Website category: auto
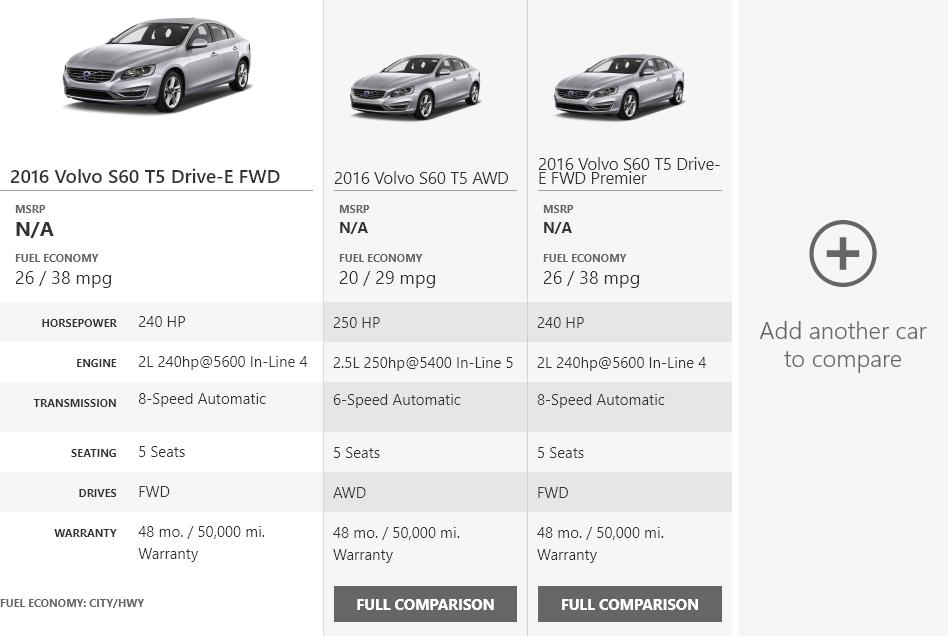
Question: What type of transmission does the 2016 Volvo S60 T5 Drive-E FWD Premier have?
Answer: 8-Speed Automatic

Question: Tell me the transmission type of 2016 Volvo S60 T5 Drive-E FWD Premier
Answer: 8-Speed Automatic

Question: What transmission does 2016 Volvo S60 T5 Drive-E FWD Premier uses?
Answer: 8-Speed Automatic

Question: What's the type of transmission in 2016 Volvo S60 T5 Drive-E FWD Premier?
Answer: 8-Speed Automatic

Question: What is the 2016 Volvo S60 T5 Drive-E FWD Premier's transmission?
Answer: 8-Speed Automatic

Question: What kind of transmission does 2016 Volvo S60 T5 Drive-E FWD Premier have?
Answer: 8-Speed Automatic

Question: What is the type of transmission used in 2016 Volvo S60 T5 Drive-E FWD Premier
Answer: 8-Speed Automatic

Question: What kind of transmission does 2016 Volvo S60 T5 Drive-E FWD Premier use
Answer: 8-Speed Automatic

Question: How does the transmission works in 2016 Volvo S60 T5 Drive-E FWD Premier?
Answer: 8-Speed Automatic

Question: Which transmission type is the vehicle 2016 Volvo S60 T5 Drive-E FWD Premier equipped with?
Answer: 8-Speed Automatic

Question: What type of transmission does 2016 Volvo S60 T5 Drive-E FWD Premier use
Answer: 8-Speed Automatic

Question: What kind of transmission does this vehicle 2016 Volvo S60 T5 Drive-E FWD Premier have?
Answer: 8-Speed Automatic

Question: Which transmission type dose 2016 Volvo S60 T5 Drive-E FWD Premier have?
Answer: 8-Speed Automatic

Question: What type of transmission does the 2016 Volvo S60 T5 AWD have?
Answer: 6-Speed Automatic

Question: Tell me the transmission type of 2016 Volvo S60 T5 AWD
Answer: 6-Speed Automatic

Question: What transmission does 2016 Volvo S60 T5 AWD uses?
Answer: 6-Speed Automatic

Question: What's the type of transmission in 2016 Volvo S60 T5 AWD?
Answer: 6-Speed Automatic

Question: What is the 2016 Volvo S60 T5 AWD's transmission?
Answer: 6-Speed Automatic

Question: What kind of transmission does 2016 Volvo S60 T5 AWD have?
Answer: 6-Speed Automatic

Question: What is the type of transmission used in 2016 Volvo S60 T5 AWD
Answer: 6-Speed Automatic

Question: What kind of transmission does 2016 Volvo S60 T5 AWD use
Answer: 6-Speed Automatic

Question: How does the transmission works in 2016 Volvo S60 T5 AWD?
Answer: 6-Speed Automatic

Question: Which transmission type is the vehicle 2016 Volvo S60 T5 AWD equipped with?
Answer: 6-Speed Automatic

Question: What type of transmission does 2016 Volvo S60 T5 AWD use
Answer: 6-Speed Automatic

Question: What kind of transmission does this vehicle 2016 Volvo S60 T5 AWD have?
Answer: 6-Speed Automatic

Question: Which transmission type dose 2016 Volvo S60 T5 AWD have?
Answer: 6-Speed Automatic

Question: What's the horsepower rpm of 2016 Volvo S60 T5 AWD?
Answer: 250 HP

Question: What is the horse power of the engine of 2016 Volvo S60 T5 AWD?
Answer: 250 HP

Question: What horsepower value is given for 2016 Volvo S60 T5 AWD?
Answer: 250 HP

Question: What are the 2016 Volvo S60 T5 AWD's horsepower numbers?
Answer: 250 HP

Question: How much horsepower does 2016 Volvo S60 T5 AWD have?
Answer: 250 HP

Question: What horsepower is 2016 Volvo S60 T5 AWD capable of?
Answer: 250 HP

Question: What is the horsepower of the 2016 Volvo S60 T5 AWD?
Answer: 250 HP

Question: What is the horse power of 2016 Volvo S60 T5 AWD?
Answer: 250 HP

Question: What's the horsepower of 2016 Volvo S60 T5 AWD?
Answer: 250 HP

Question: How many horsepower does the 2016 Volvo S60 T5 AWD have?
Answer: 250 HP

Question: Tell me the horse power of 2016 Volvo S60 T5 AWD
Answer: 250 HP

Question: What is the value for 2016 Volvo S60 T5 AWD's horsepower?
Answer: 250 HP

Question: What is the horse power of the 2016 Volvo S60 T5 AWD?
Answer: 250 HP

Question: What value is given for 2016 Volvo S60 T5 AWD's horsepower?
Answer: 250 HP

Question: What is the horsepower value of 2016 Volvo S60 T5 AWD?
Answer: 250 HP

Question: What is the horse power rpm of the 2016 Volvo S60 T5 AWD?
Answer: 250 HP

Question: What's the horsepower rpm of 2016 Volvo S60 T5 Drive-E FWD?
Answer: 240 HP

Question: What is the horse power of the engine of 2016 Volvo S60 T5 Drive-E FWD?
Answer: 240 HP

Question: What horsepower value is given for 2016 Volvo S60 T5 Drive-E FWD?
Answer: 240 HP

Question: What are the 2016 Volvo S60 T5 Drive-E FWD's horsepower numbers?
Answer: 240 HP

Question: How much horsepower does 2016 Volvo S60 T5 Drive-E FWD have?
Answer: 240 HP

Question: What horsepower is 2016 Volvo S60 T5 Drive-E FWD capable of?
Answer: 240 HP

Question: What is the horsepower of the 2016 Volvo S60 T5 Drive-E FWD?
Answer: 240 HP

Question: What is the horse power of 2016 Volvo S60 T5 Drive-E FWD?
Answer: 240 HP

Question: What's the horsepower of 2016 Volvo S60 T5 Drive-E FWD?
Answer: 240 HP

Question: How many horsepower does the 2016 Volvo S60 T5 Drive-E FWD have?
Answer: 240 HP

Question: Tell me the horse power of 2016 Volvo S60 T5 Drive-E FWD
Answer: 240 HP

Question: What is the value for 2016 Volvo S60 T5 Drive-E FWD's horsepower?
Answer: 240 HP

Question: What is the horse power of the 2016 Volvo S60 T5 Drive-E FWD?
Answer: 240 HP

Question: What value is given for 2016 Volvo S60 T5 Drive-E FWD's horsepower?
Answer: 240 HP

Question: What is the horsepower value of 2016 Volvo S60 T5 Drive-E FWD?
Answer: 240 HP

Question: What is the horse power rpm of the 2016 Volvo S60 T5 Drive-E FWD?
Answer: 240 HP

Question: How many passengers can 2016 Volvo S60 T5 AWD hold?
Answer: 5 Seats

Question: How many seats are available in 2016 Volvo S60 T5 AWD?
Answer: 5 Seats

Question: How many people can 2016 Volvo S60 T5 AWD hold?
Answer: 5 Seats

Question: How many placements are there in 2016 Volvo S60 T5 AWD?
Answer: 5 Seats

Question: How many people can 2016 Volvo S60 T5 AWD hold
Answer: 5 Seats

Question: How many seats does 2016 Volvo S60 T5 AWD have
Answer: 5 Seats